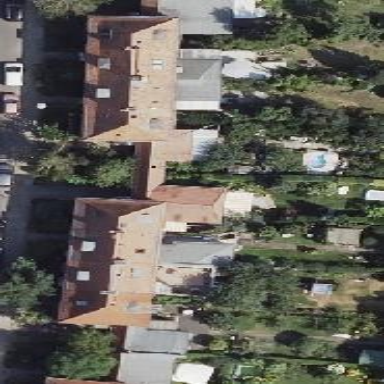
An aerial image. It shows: Terrace building with hipped roof shape.